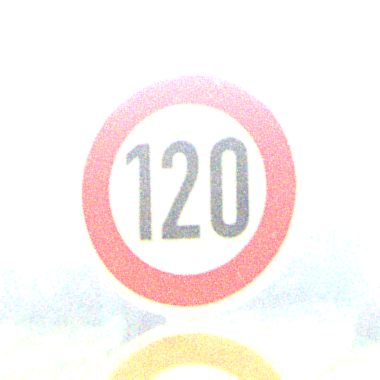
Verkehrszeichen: Geschwindigkeit120
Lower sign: Ueberholverbot
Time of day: MorningAfternoon
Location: Outdoor (Nature)
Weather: Clear
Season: NotSpecified
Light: Natural